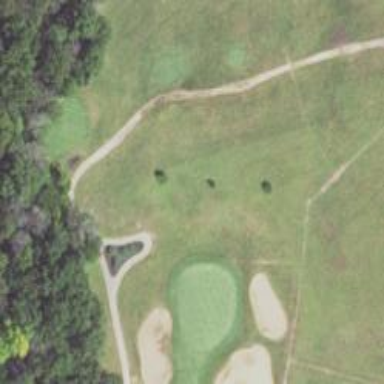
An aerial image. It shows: Service road designated as golf cart path.